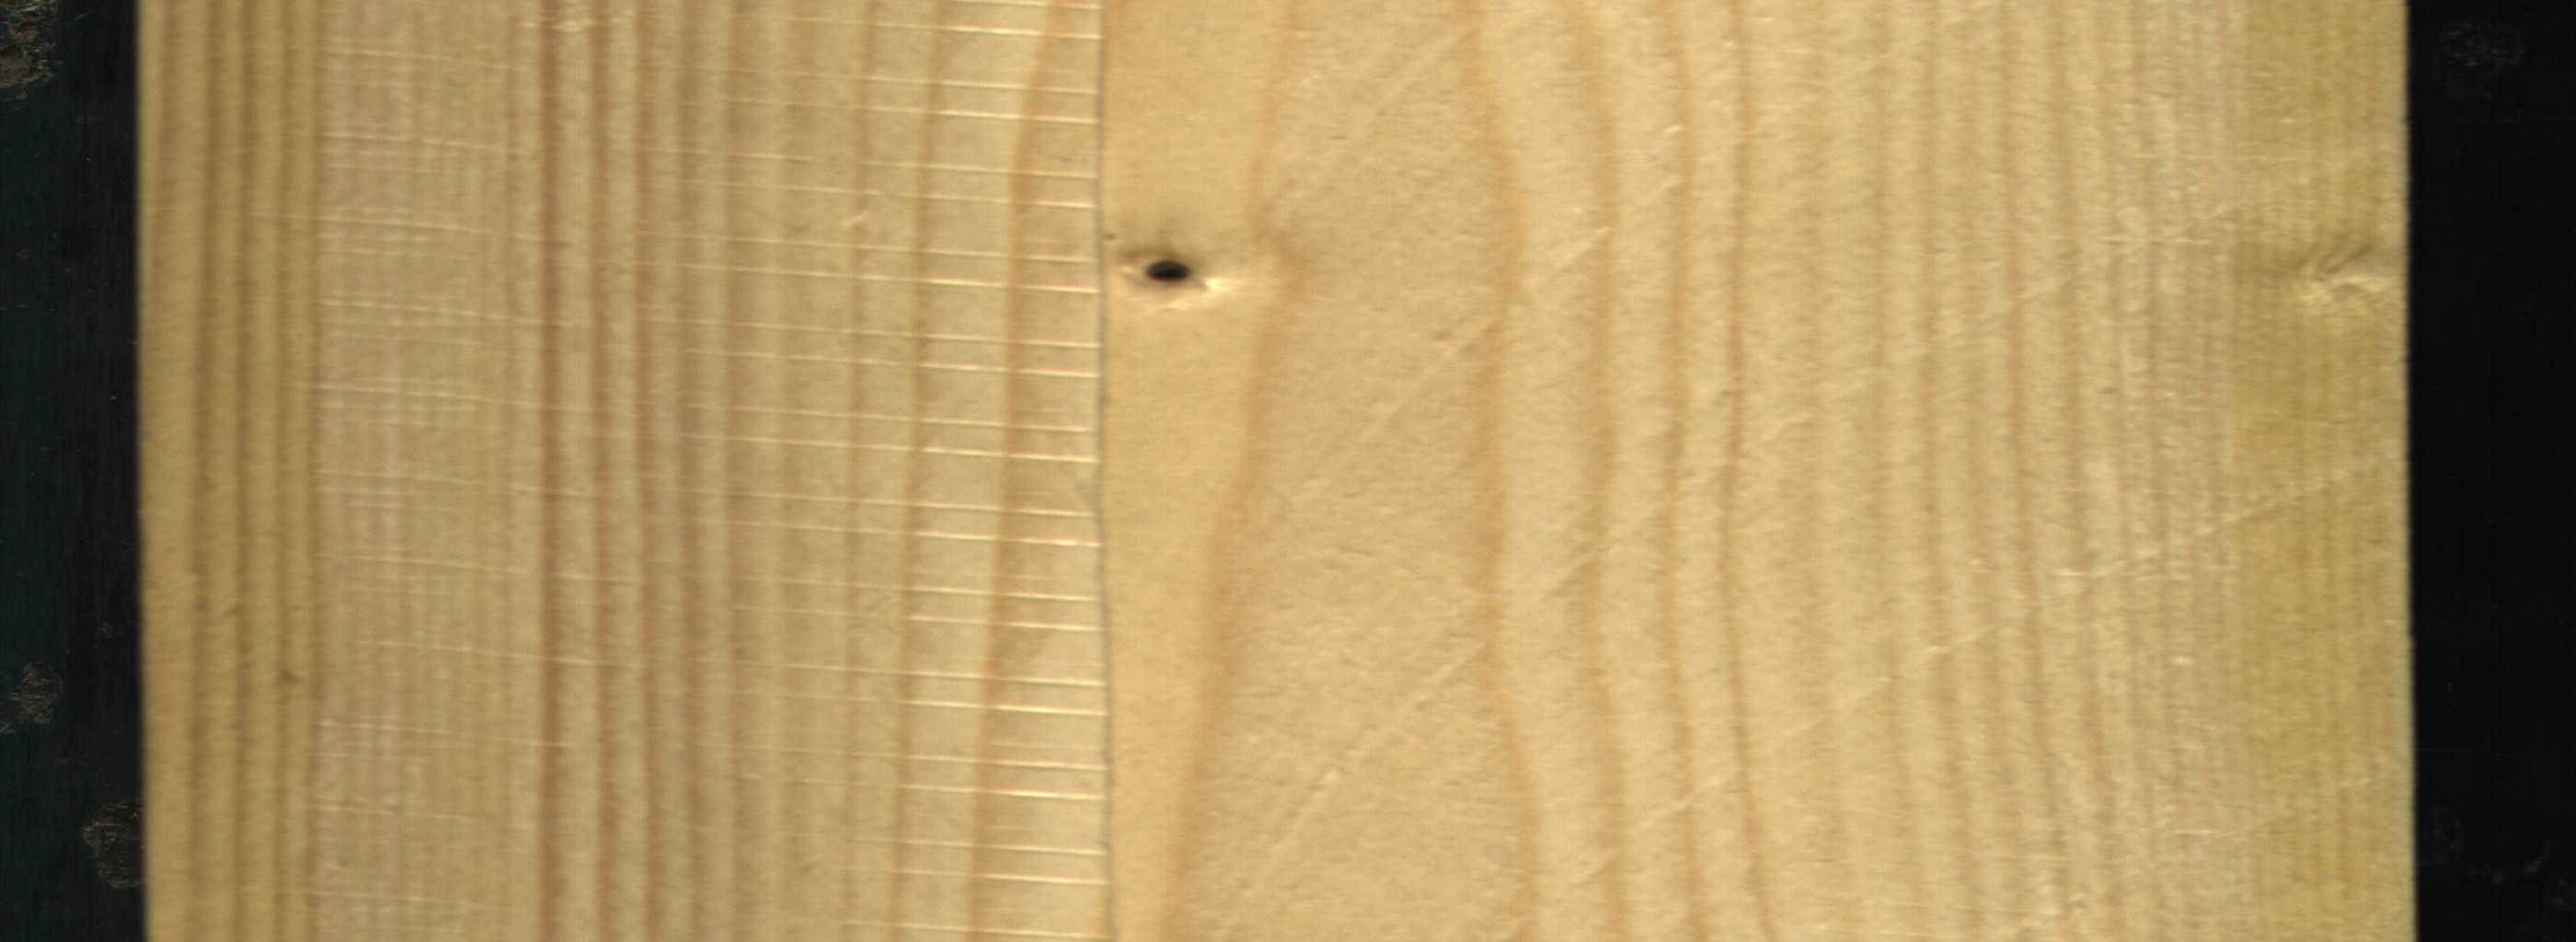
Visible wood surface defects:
Dead_Knot